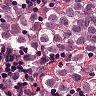
Metastatic tissue present: yes